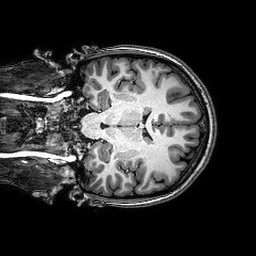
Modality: T1w
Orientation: coronal
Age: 23
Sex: female
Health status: healthy
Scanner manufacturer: philips
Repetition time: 0.008229 s
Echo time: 0.00378 s